Interaction volume radius: 5 \u00c5
Interaction volume height: 15 \u00c5
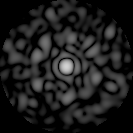
Disorder parameter: 0.9003